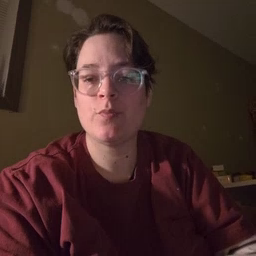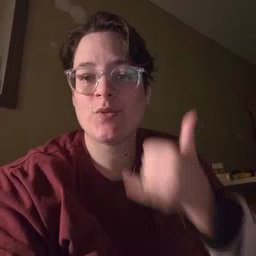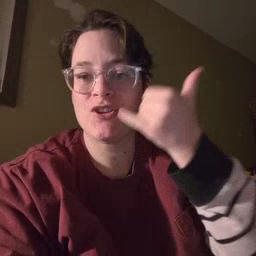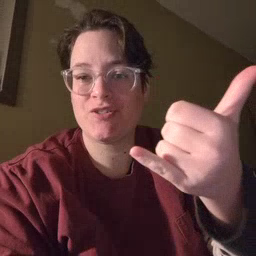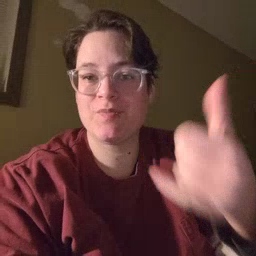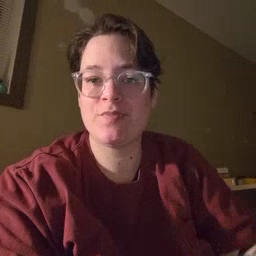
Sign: callonphone